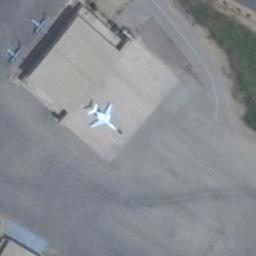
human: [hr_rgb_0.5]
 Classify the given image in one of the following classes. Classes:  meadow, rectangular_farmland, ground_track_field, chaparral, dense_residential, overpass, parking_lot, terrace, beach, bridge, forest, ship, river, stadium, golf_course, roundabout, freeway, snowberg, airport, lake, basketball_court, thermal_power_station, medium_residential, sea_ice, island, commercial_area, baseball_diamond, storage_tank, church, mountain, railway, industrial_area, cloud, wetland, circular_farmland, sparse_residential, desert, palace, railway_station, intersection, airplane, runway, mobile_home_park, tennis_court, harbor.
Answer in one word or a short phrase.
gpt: airplane